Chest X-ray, AP view. Patient: 68 years old, sex M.
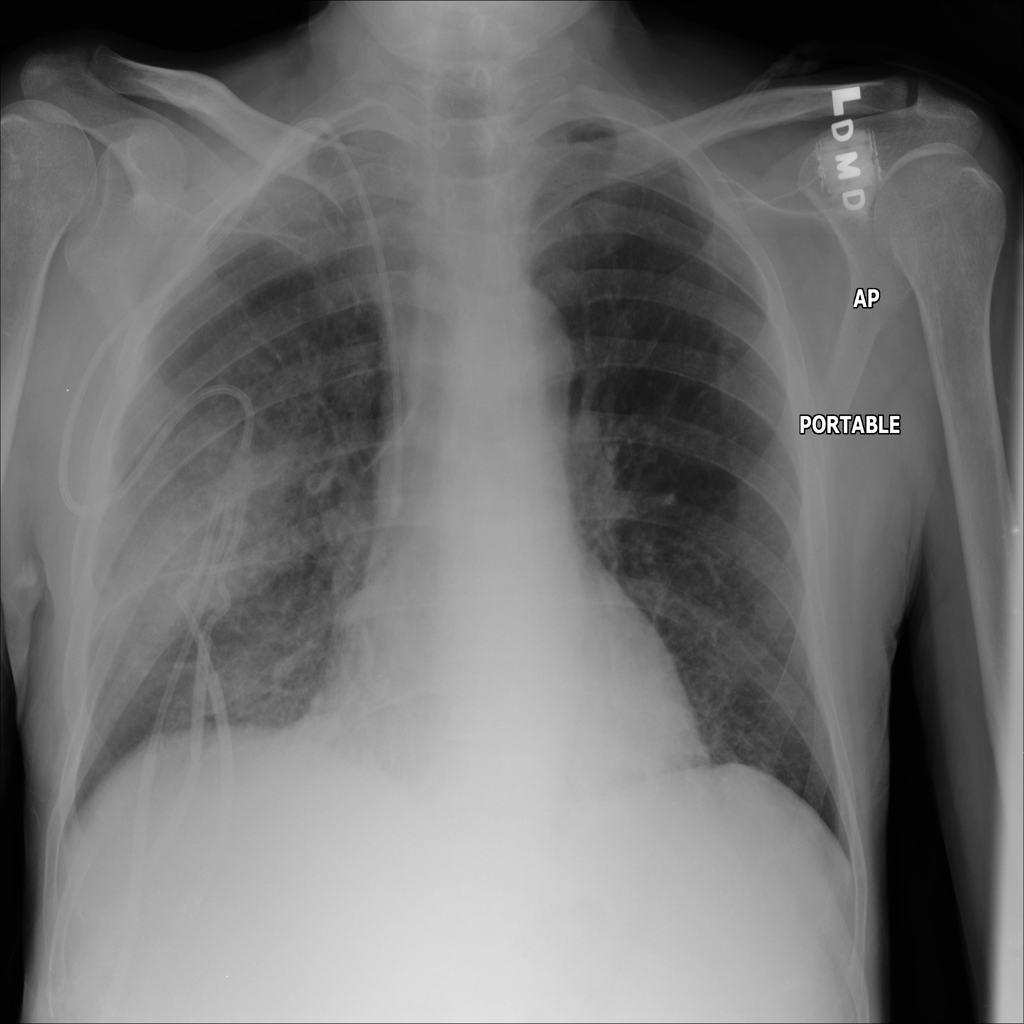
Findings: Infiltration, Pneumonia